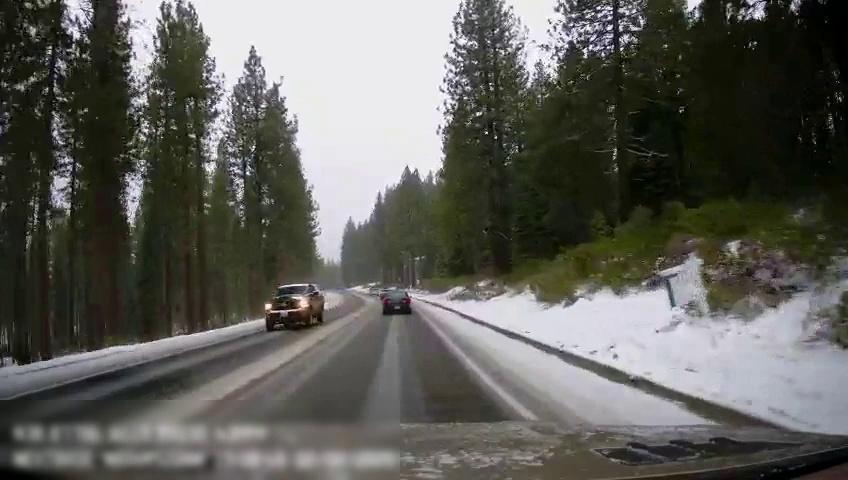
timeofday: Day
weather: Snowy
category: Drivable Space
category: Vehicles | SUV
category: Vehicles | Car
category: Vehicles | Car
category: Vehicles | Car
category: Lanes | Current Lane